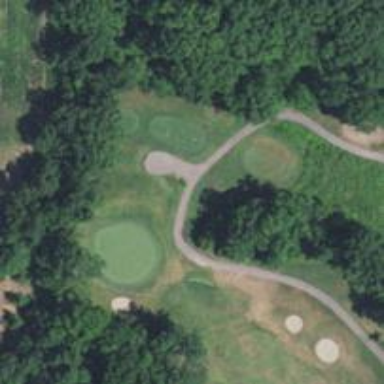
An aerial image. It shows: View of golf hole.